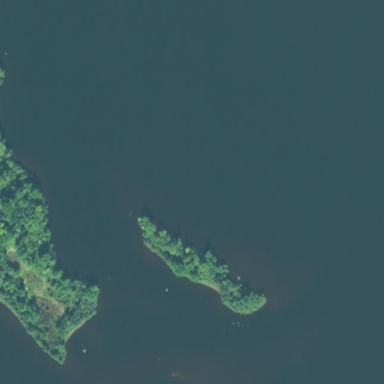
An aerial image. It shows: Islet.